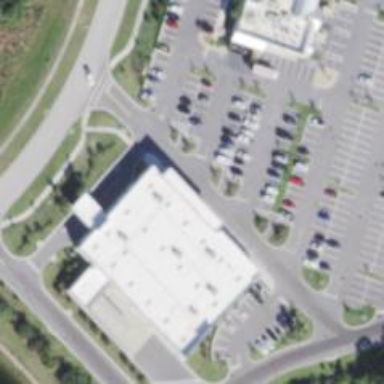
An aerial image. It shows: Building.